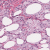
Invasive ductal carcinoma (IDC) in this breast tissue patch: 0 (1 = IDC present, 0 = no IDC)